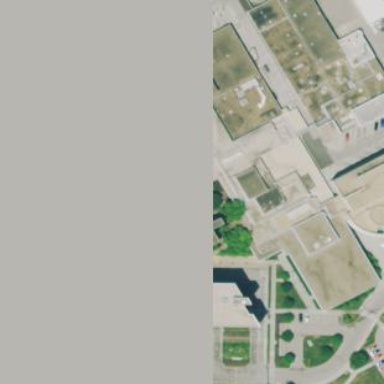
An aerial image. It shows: Hospital building.